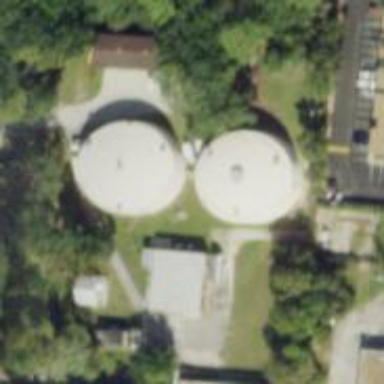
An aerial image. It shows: Wastewater plant.